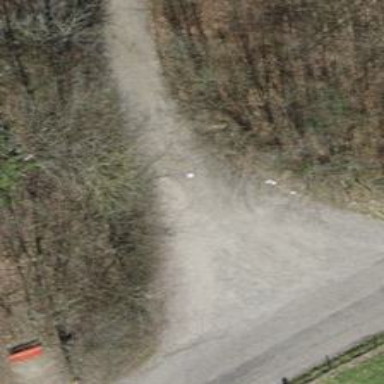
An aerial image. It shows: Compacted grade3 track.